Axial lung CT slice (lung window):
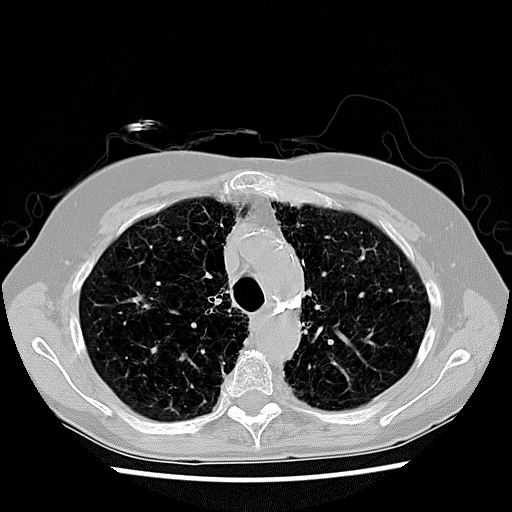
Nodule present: no